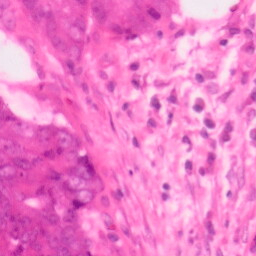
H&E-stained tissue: Colon